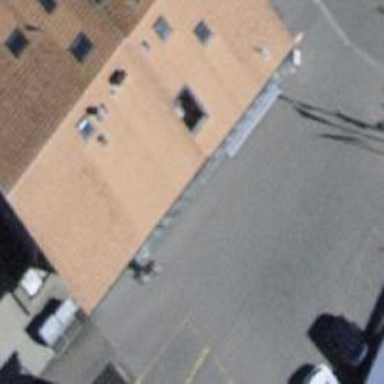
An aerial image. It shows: Bicycle parking area with wall loops.